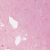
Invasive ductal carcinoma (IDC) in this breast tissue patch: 0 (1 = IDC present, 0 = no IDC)